Field crop: tomato
Growth stage: 1
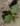
Species: solanum